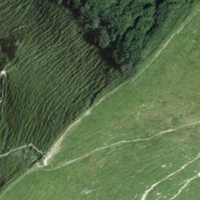
EUNIS habitat code: 23
Species observed at this site:
Corvus corone
Oenanthe oenanthe
Monticola saxatilis
Lotus corniculatus
Fringilla coelebs
Buteo buteo
Spinus spinus
Columba palumbus
Allium victorialis
Parus major
Regulus regulus
Garrulus glandarius
Aquila chrysaetos
Corvus corax
Periparus ater